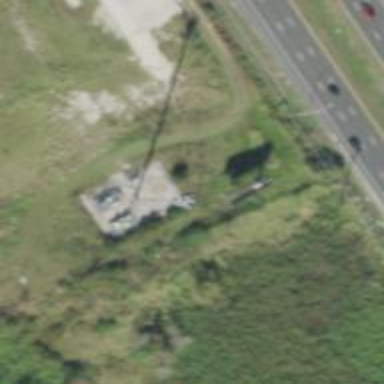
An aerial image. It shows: Man-made mast used for communication purposes.